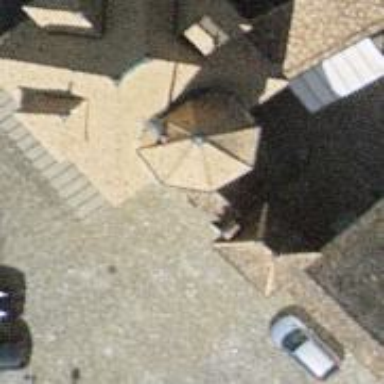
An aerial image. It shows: Building with ridged roof.